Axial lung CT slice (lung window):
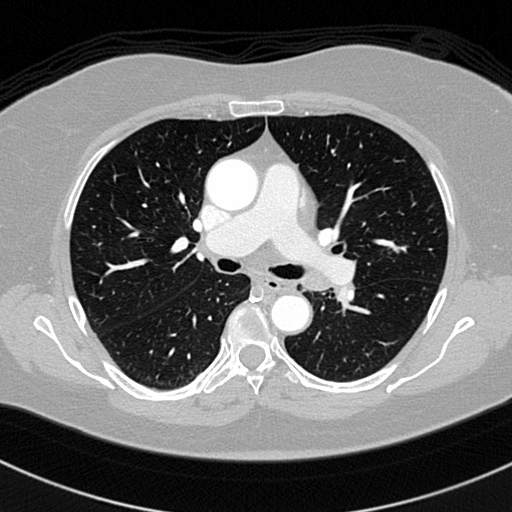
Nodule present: no